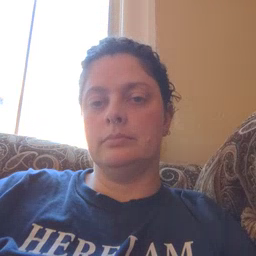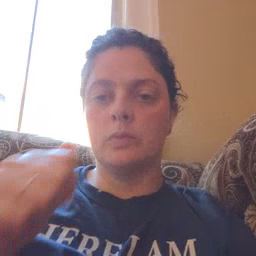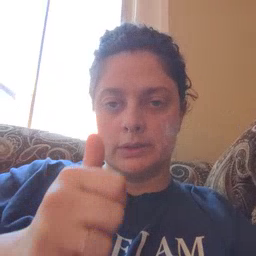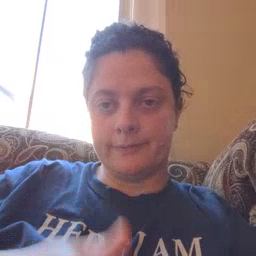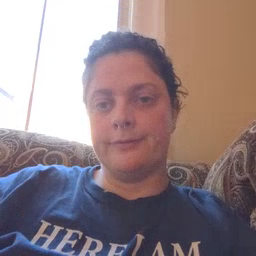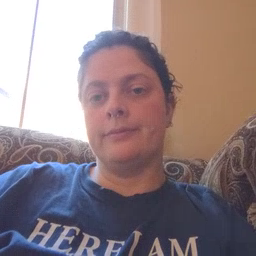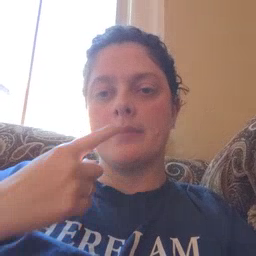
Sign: yourself